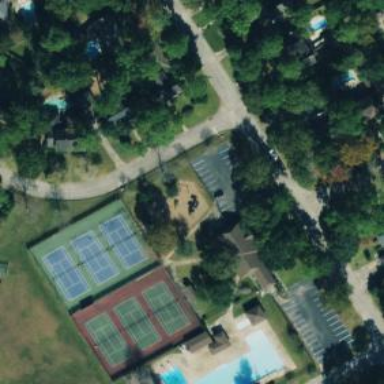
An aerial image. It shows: Tennis court on the leisure land pitch.